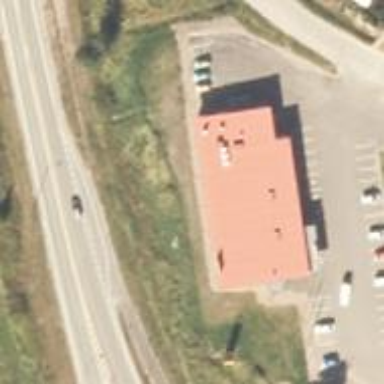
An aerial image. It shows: Convenience shop.